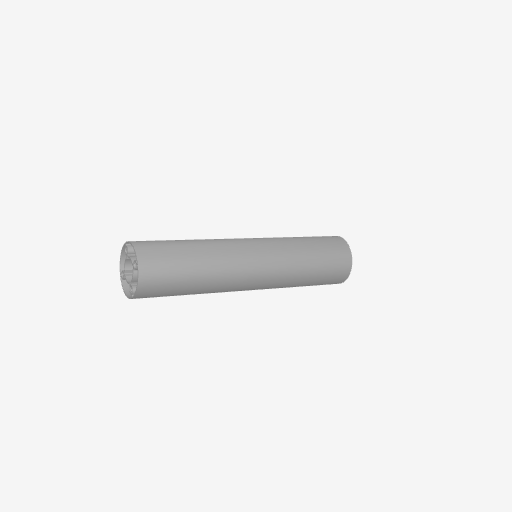
Part: GoTUBE144